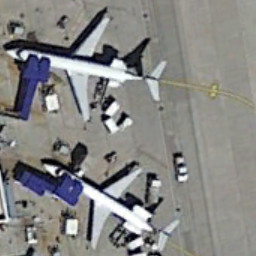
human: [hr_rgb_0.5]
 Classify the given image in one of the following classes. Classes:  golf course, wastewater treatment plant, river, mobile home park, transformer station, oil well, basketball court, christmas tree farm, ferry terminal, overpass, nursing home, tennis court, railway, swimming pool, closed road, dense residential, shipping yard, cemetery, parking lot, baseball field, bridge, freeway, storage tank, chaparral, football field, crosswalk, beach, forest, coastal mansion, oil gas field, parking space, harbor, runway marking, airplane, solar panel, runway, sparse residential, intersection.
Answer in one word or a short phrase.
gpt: airplane